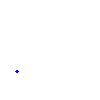
Particle: proton